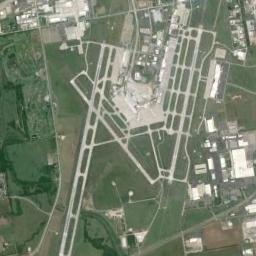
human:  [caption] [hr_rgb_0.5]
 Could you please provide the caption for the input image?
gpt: A complex airport with many runways and buildings is surrounded by a green farmland .

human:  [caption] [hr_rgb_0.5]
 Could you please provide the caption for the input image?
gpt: There is an airport in the field with some random runways .

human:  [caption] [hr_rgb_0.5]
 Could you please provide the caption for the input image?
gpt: An airport with some staggered runways and parallel runways on the lawn and some buildings beside .

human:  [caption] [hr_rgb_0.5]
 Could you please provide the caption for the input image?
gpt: The lawn is divided into many rectangular areas by runways .

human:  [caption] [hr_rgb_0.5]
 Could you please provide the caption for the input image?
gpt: The airport is surrounded by grass .